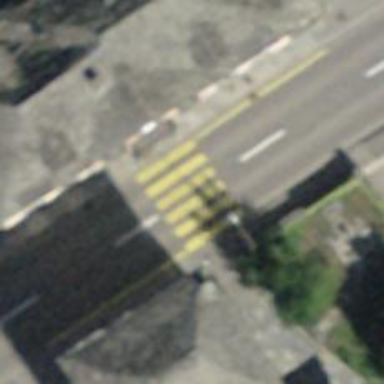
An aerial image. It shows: Uncontrolled zebra crossing on the road.